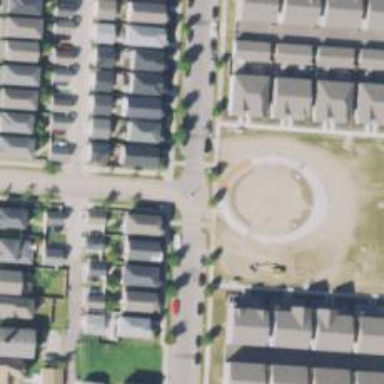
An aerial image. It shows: Mini roundabout on the road.